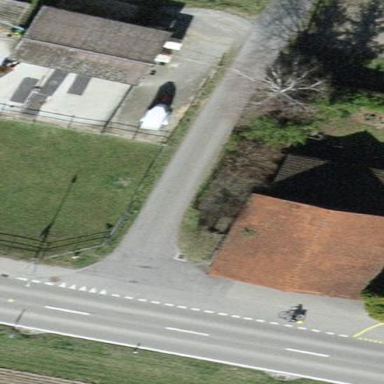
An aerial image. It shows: Shed.